Question: I am trying to catch when an email fails so that I can save the required data in my database and I can attempt to send at a later date.
I thought the following should work as it does when using 'save()'
'''
if ( $email->send() ) {
//..success - works..
} else {
//..fail - never gets here, stack trace
}
'''

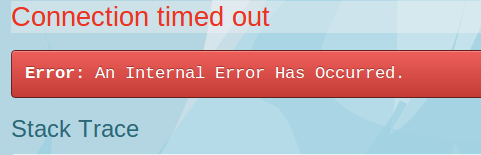
Answer: obviously you are not in debug mode there.
if you were, you would see that this actually throws an exception.
and you are catching sth there, just not the exception thrown :)
try this:
'''
try {
$success = $email->send();
...
} catch (SocketException $e) { // Exception would be too generic, so use SocketException here
$errorMessage = $e->getMessage();
...
}
'''
this way you can catch the exception and do sth here.